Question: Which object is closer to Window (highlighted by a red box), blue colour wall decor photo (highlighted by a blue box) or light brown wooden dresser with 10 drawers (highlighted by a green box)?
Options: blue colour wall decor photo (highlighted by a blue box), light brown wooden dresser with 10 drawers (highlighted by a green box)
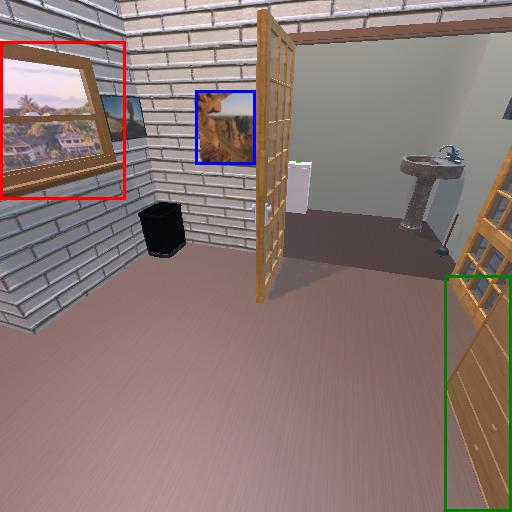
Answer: blue colour wall decor photo (highlighted by a blue box)